【题型】解答题　【知识点】解析几何　【难度】easy
已知抛物线 $\Gamma$: $y^2 = 2px\ (p > 0)$ 经过点 $P(1,2)$，直线 $l$ 过点 $Q(0,1)$ 且与抛物线 $\Gamma$ 有两个不同的交点 $A$，$B$。

(1)求抛物线 $\Gamma$ 的准线方程；

   (2)  求直线 $l$ 的斜率 $k$ 的取值范围；

    (3)若直线 $PA$ 交 $y$ 轴于 $M$，直线 $PB$ 交 $y$ 轴于 $N$，设 $O$ 为原点，$\overrightarrow{QM} = \lambda \overrightarrow{QO}$，$\overrightarrow{QN} = \mu \overrightarrow{QO}$，求 $\dfrac{1}{\lambda} + \dfrac{1}{\mu}$ 的值。
【解答】
【详解】
(1) 由 $P(1,2)$ 在抛物线上，可得 $2p = 4$，故 $\Gamma: y^2 = 4x$，则准线为 $x = -1$；

(2) 由题意，直线的斜率存在且不为 $0$，

设 $l: y = kx + 1\ (k \neq 0)$，联立抛物线得 $(kx + 1)^2 = 4x \Rightarrow k^2x^2 + 2(k - 2)x + 1 = 0$，

所以 $\Delta = 4(k - 2)^2 - 4k^2 > 0$，则 $k < 1$，故直线 $l$ 的斜率范围是 $(-\infty, 0) \cup (0, 1)$。

(3) 由题意，根据 (2) 易知，当直线 $l$ 与抛物线相切，即 $k = 1$ 时过 $P(1,2)$ ，

令 $PA: y - 2 = \frac{y_1 - 2}{x_1 - 1}(x - 1)$，$PB: y - 2 = \frac{y_2 - 2}{x_2 - 1}(x - 1)$，且 $A(x_1,y_1)$，$B(x_2,y_2)$，且 $x_1,x_2 \neq 1$，$AB: y = kx + 1$，

若 $x = 0$，得 $y_{M} = \frac{2 - y_1}{x_1 - 1} + 2 = \frac{2(k - 1)x_1}{x_1 - 1}$，所以 $M\left(0, \frac{2(k - 1)x_1}{x_1 - 1}\right)$，

同理得 $N\left(0, \frac{2(k - 1)x_2}{x_2 - 1}\right)$，而 $Q(0,1)$，故 $\overrightarrow{QM} = \left(0, \frac{(1 - k)x_1}{x_1 - 1}\right)$，$\overrightarrow{QN} = \left(0, \frac{(1 - k)x_2}{x_2 - 1}\right)$，

由题意 $\frac{(1 - k)x_1}{x_1 - 1} = -\lambda \Rightarrow \frac{1}{\lambda} = \frac{x_1 - 1}{(k - 1)x_1}$，同理可得 $\frac{1}{\mu} = \frac{x_2 - 1}{(k - 1)x_2}$，

所以 $\frac{1}{\lambda} + \frac{1}{\mu} = \frac{x_1 - 1}{(k - 1)x_1} + \frac{x_2 - 1}{(k - 1)x_2} = \frac{2x_1x_2 - x_1 - x_2}{(k - 1)x_1x_2}$，而 $x_1 + x_2 = \frac{2(2 - k)}{k^2}$，$x_1x_2 = \frac{1}{k^2}$，

所以 $\frac{1}{\lambda} + \frac{1}{\mu} = \frac{2k - 2}{k - 1} = 2$。

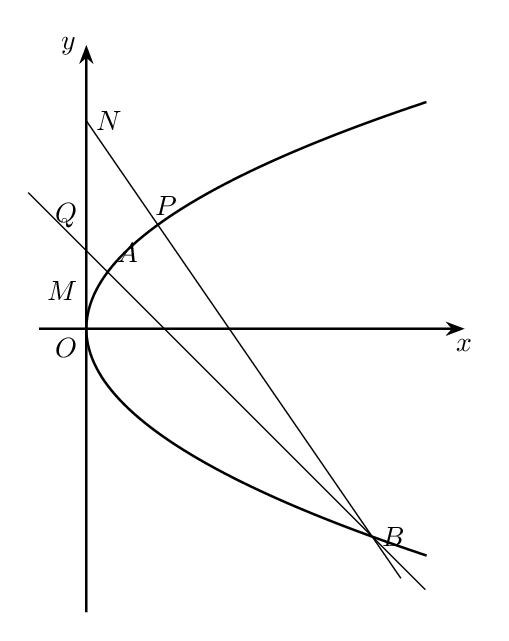